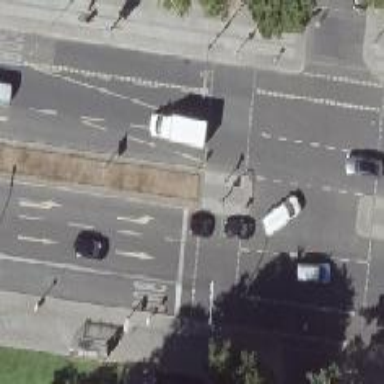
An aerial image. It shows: Footway located on traffic island.